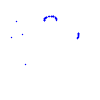
Particle: kaon